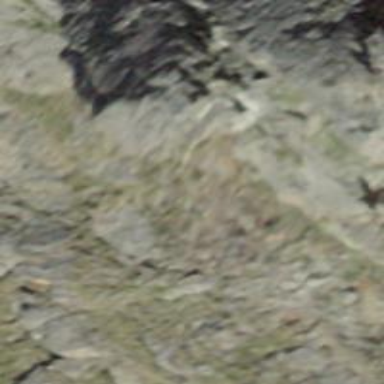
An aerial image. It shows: Cliff in nature.